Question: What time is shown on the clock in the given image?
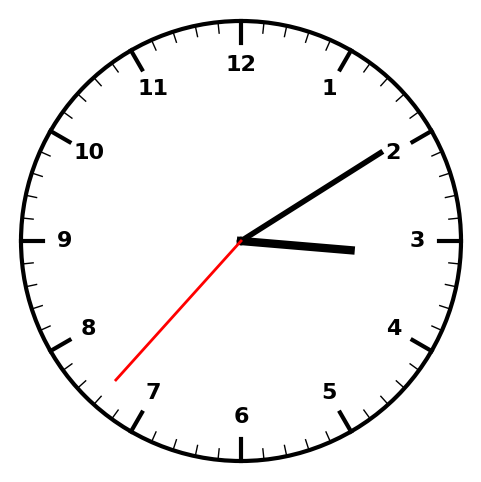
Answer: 03:09:37